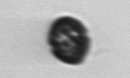
Label: Kryptoperidinium_triquetrum